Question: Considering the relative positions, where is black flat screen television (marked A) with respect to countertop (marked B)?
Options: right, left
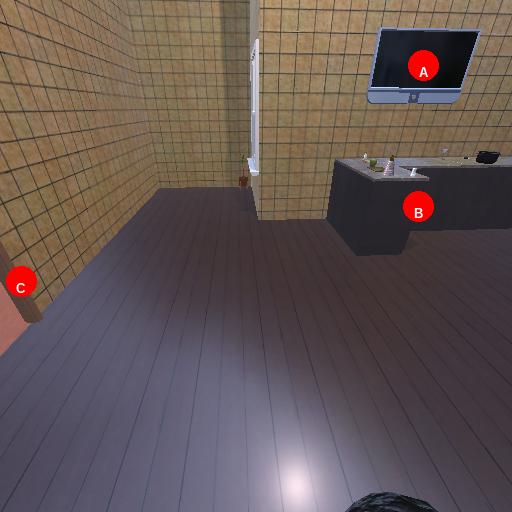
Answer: right